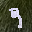
Label: 9